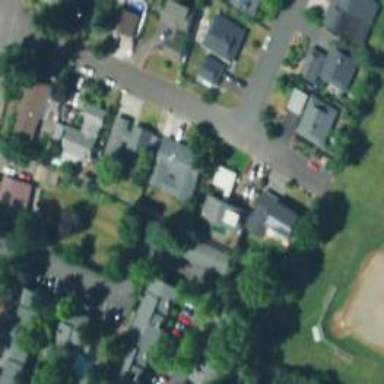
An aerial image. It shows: Residential road.